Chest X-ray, PA view. Patient: 50 years old, sex M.
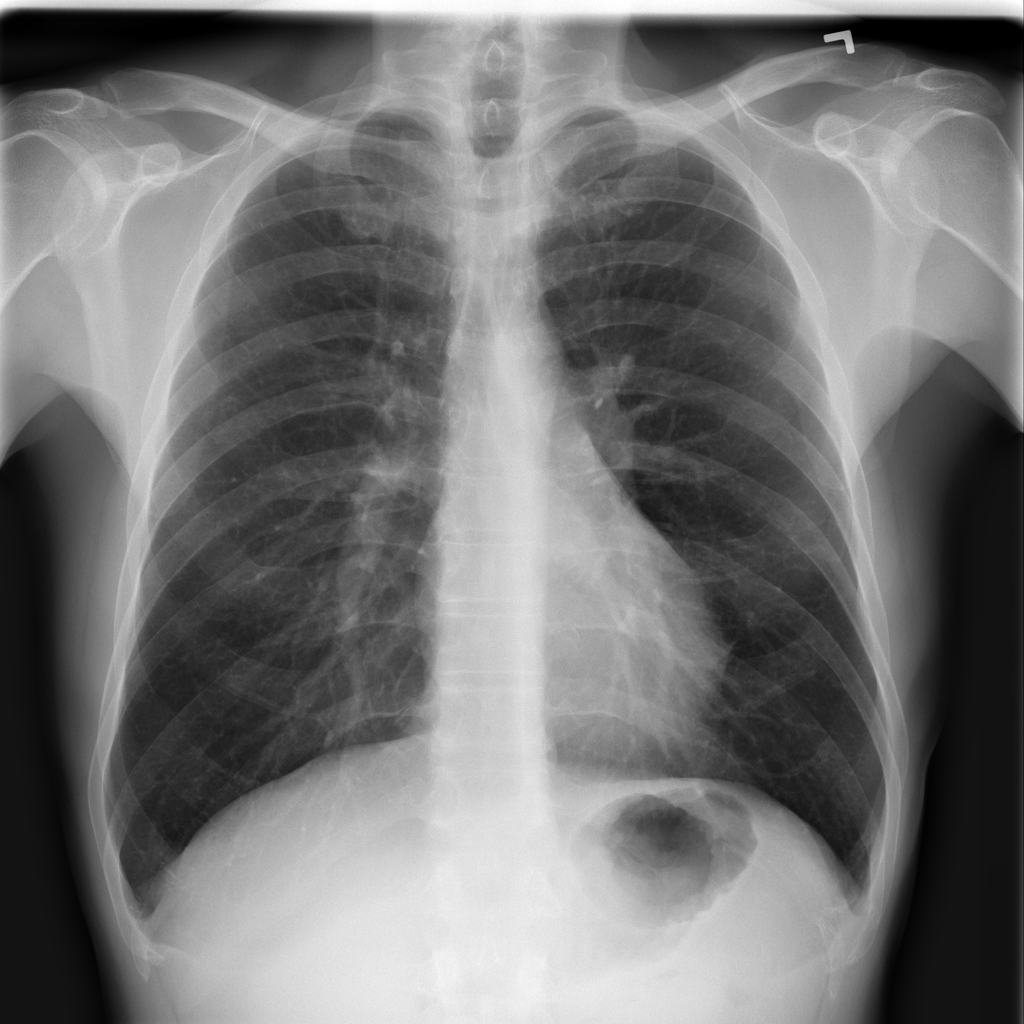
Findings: No Finding